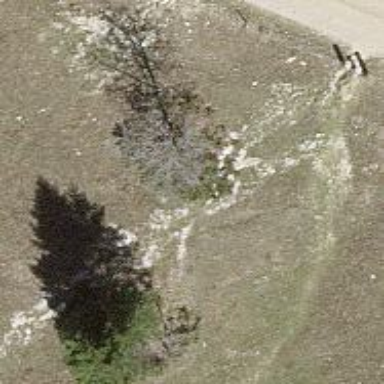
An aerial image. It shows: Beautiful tree in nature.